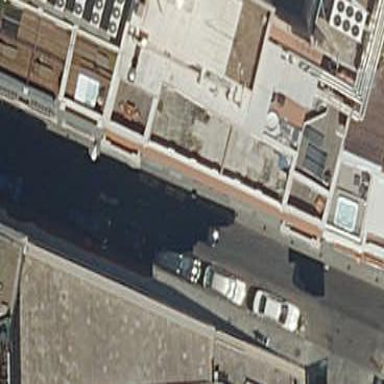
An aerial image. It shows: Part of building.